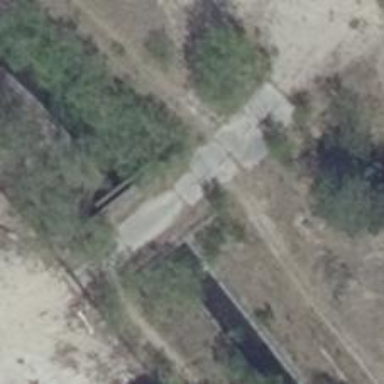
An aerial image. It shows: Sandy track road with bridge. The track has grade4 tracktype.